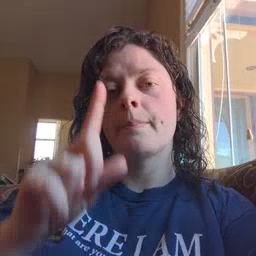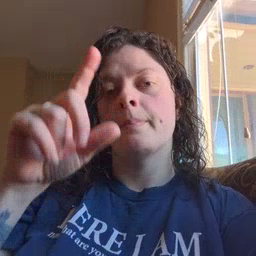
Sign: up